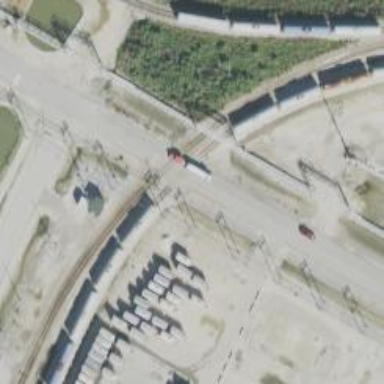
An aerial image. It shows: Level crossing along the railway.